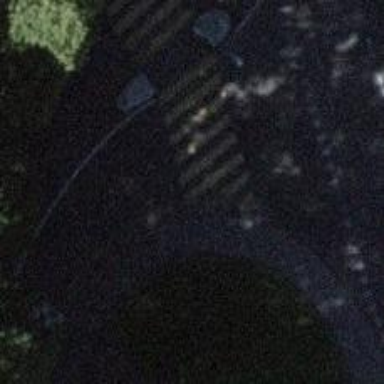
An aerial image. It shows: Kerb barrier.